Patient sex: M
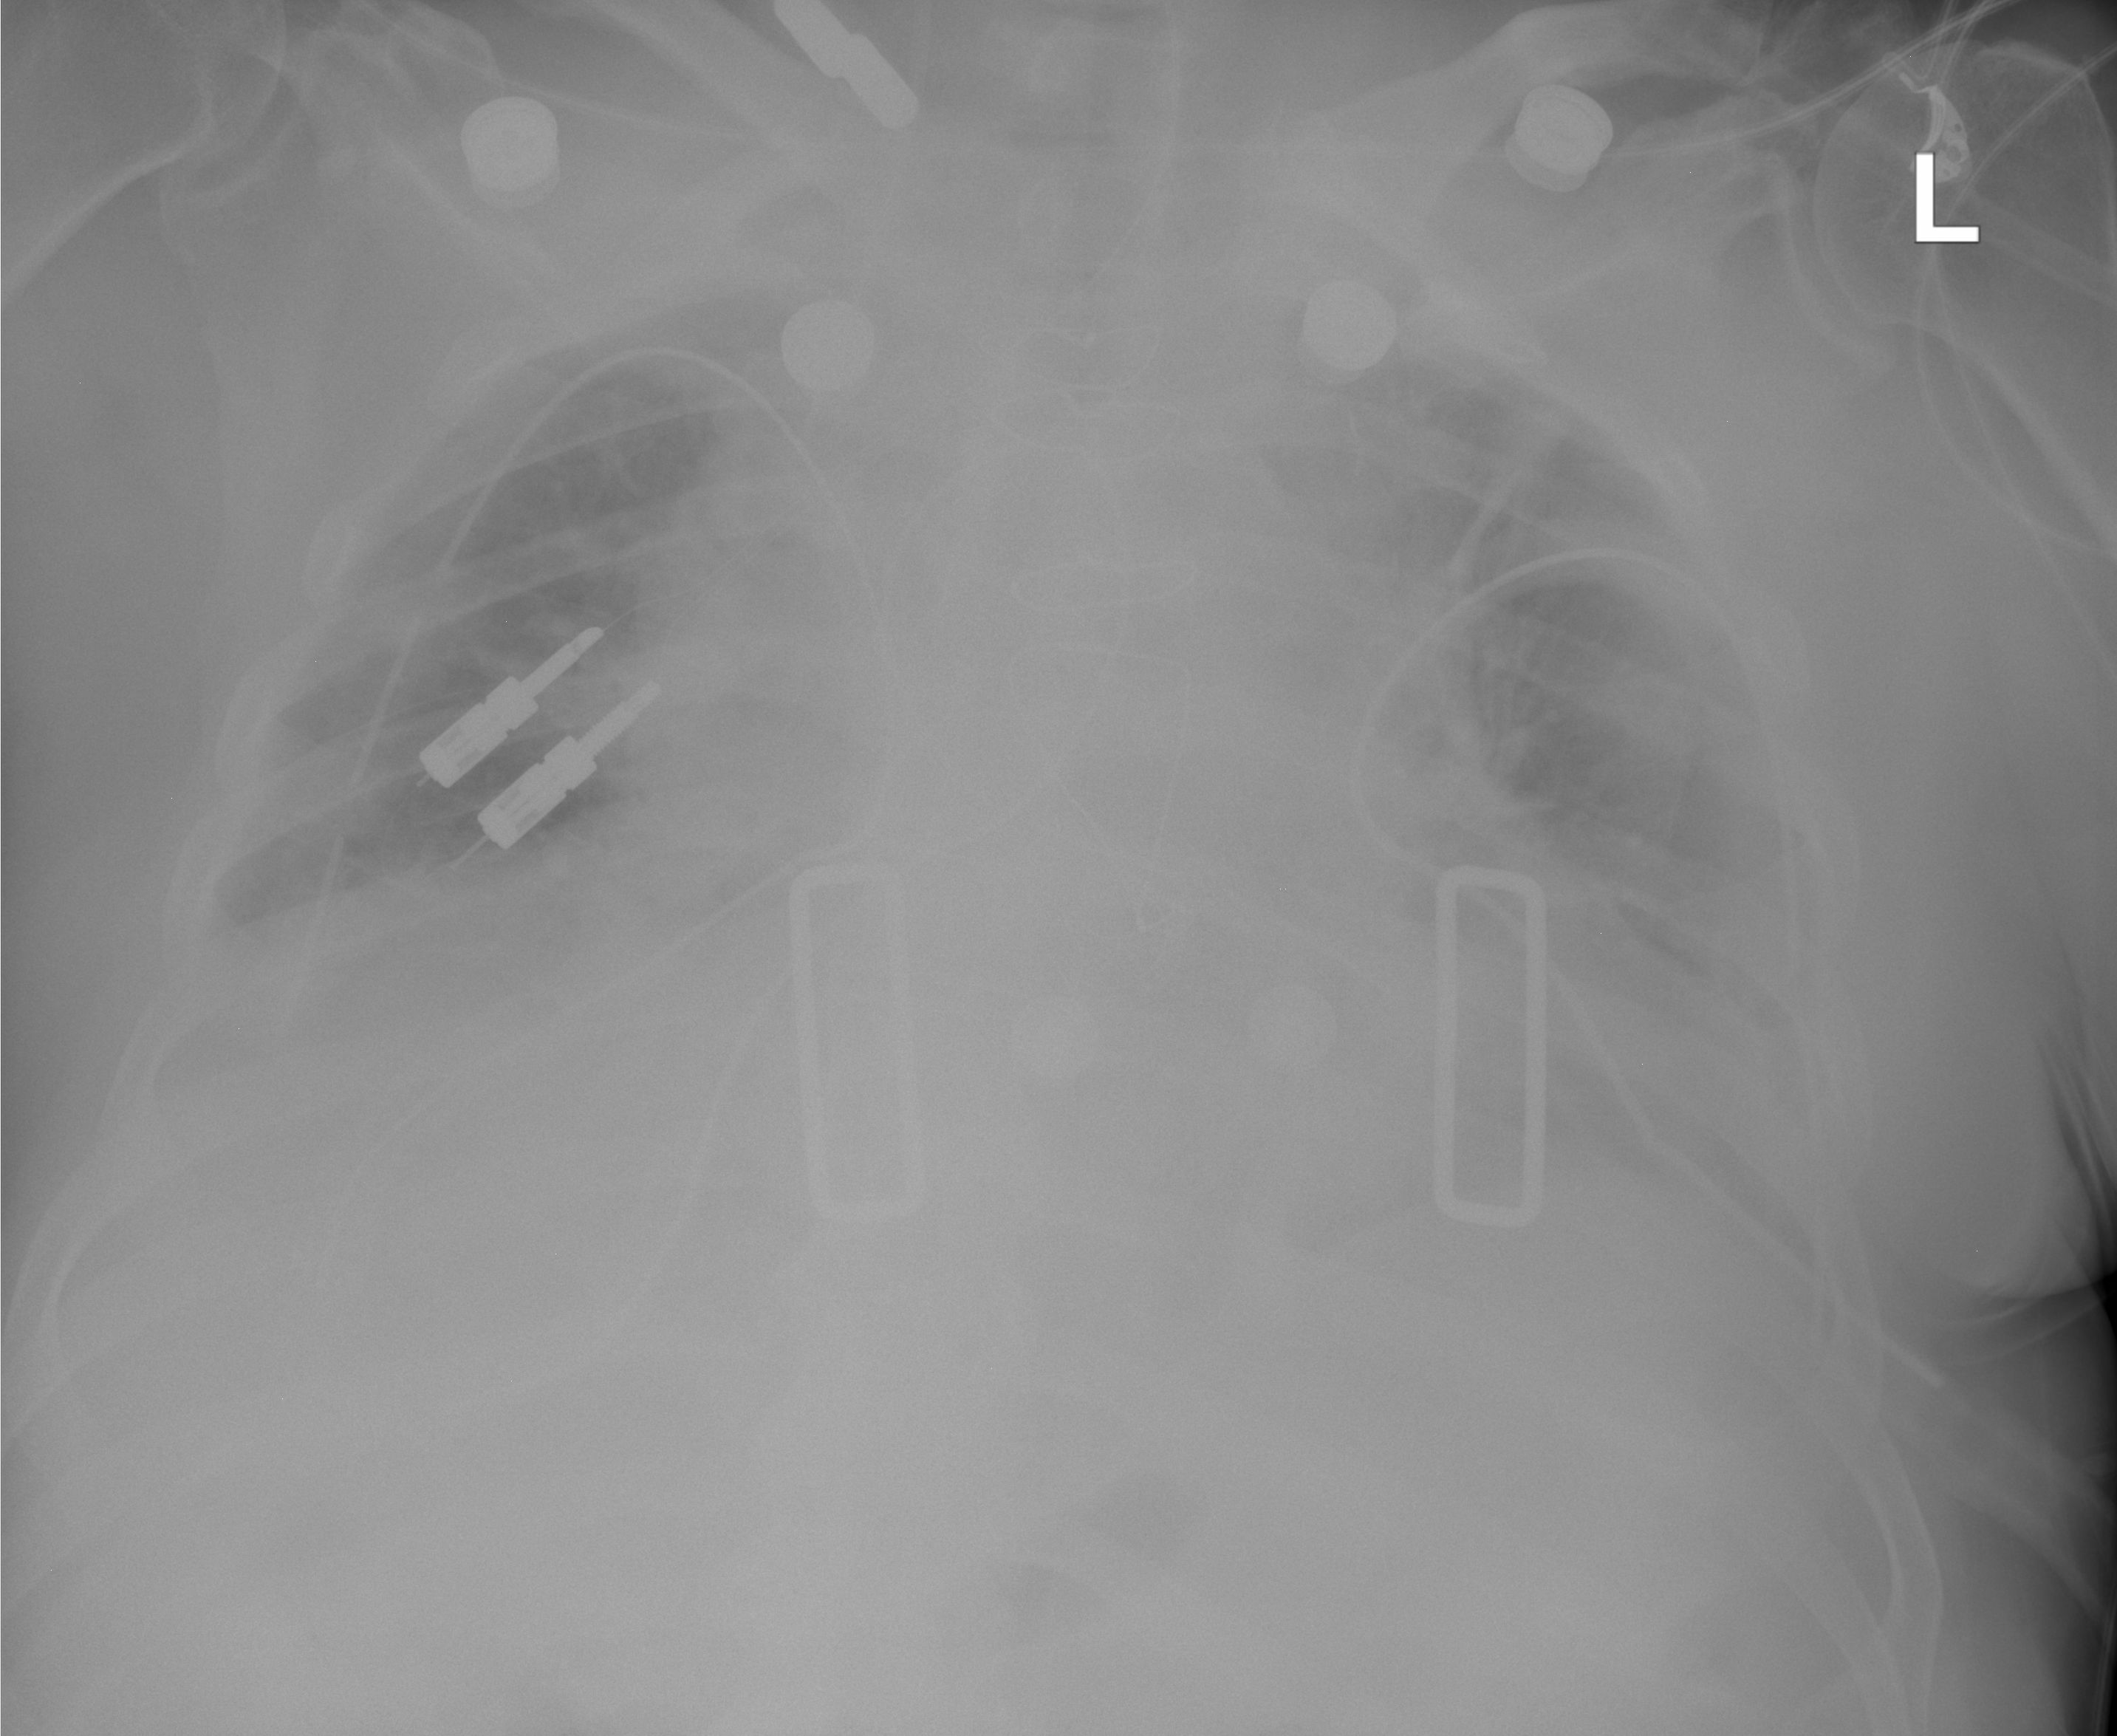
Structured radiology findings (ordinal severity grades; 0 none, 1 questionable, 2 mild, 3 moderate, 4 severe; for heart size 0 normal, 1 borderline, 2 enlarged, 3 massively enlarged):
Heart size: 2
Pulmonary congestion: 2
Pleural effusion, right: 0
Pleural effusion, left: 0
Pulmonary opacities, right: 0
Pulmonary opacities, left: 0
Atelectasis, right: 3
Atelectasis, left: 2